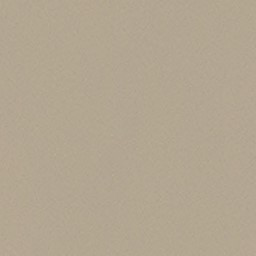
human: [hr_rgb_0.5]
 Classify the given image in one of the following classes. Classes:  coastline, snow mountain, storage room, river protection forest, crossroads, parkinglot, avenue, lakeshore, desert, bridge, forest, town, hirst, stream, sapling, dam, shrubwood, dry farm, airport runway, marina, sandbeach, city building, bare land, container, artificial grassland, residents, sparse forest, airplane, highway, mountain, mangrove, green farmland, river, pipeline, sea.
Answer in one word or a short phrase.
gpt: desert